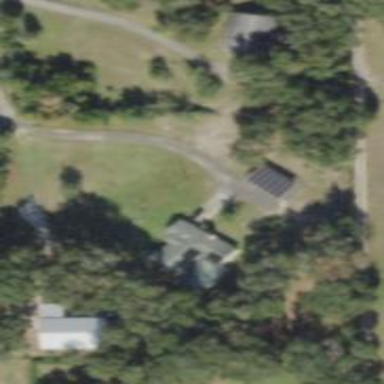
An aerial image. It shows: Driveway.